Question: I am trying to recreate a filled contourplot in ggplot2, but the polygons created result in some ugly clipping:
Consider the sample data:
'''
require(ggplot2)
require(MASS)
x <- runif(10000)
y <- rnorm(10000)
dt <- data.frame(x=x, y=y)
'''
Using 'filled.contour', I can get a density plot using
'''
k <- kde2d(x,y)
filled.contour(k,xlim=c(0,1), ylim=c(-3,3))
'''
However, using ggplot the density polygons get cut where they intersect some boundary of the density estimate.
'''
p <- ggplot(dt, aes(x=x, y=y))
dens <- stat_density2d(aes(fill=..level..), geom="polygon")
p + dens
'''
## Solution
The comment by user20650 indeed solved the issue, which seemed to be that runif has support on [0,1], but the kernel density estimates are a bit beyond that:
Here is his solution for future reference:
'''
p <- ggplot(dt, aes(x=x, y=y))
dens <- stat_density2d(aes(fill=..level..), geom="polygon")
p + dens + scale_x_continuous(limit=c(-0.1, 1.1)))
'''

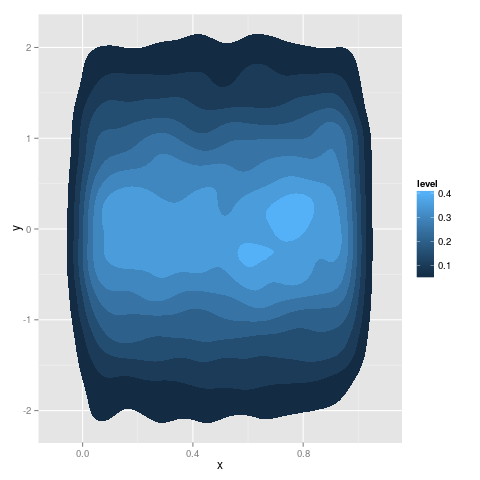
Answer: The comment by user20650 indeed solved the issue, which seemed to be that runif has support on [0,1], but the kernel density estimates are a bit beyond that:
Here is his solution so I can close the issue.
'''
p <- ggplot(dt, aes(x=x, y=y))
dens <- stat_density2d(aes(fill=..level..), geom="polygon")
p + dens + scale_x_continuous(limit=c(-0.1, 1.1)))
'''